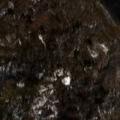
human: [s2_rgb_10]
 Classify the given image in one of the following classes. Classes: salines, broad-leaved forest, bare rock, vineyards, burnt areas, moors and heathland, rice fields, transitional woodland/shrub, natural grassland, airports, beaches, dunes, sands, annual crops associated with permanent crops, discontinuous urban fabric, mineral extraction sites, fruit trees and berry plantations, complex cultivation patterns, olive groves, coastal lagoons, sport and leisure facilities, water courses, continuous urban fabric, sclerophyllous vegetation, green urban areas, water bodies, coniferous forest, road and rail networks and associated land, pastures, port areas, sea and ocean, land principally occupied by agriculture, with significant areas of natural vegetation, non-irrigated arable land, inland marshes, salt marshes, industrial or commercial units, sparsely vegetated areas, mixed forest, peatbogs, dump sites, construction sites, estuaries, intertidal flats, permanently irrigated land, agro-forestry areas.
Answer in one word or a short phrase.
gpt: land principally occupied by agriculture, with significant areas of natural vegetation, broad-leaved forest